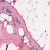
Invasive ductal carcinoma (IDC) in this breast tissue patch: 0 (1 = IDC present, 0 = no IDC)